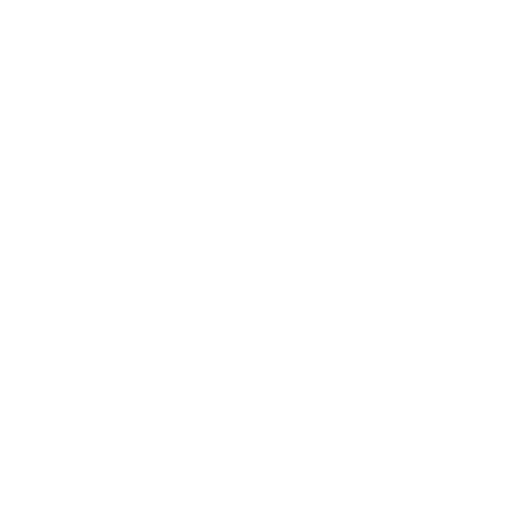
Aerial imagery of bar in Florida named Hetzel Shoal containing only unknown